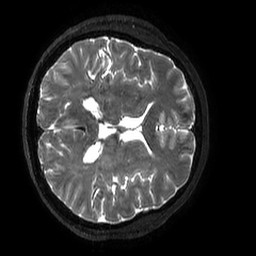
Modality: T2w
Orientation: axial
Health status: ill
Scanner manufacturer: philips
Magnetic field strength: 3 T
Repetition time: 2.5 s
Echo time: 0.331 s